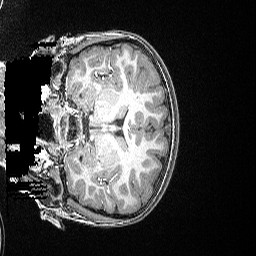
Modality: T1w
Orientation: coronal
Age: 83
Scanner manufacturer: siemens
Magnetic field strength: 3 T
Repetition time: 2.5 s
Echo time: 0.00347 s